Interaction volume radius: 5 \u00c5
Interaction volume height: 20 \u00c5
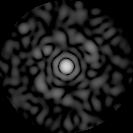
Disorder parameter: 0.7771